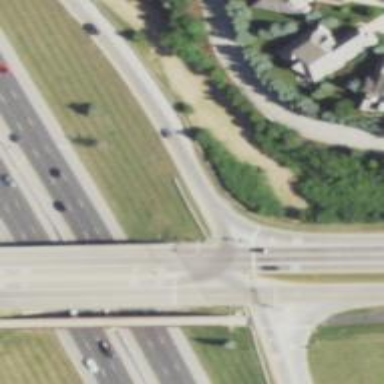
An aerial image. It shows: Trunk link highway.